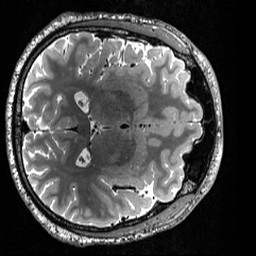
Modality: T2w
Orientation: axial
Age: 22
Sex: male
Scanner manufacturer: siemens
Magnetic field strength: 3 T
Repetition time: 3.2 s
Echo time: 0.566 s